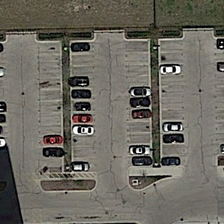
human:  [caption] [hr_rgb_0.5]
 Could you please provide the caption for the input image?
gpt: a lot of cars are parked in the parking lot .

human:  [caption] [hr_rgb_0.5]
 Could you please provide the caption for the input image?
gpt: a lot of cars are parked in the parking lot .

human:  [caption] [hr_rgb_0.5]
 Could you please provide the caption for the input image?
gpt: next to the parking lot is a bare land .

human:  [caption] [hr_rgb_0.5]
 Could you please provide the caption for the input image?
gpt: next to the parking lot is a bare land .

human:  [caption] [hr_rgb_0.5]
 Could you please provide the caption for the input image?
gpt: next to the parking lot is a bare land .